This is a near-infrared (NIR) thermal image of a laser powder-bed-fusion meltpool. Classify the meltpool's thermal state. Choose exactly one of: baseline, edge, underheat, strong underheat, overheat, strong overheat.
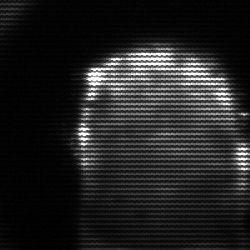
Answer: baseline